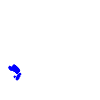
Particle: electron